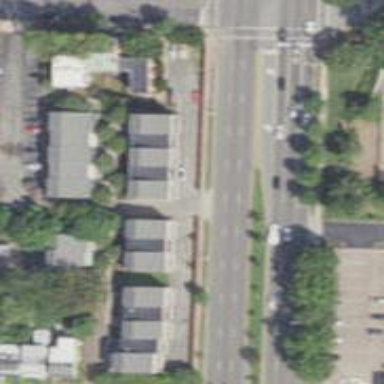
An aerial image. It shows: Alley classified as service road.